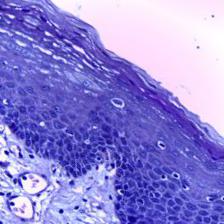
Diagnosis: Normal